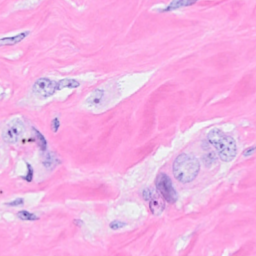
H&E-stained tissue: Breast